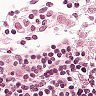
Metastatic tissue present: no